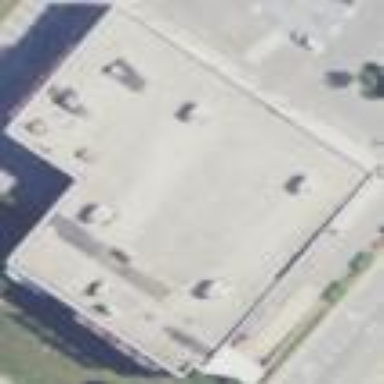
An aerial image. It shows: Building.